Interaction volume radius: 5 \u00c5
Interaction volume height: 30 \u00c5
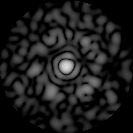
Disorder parameter: 0.803